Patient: sex M, age 60
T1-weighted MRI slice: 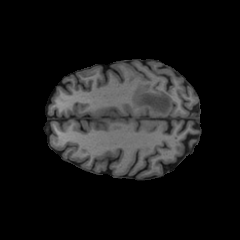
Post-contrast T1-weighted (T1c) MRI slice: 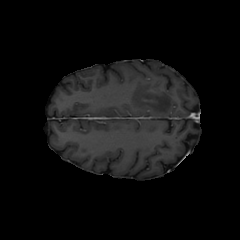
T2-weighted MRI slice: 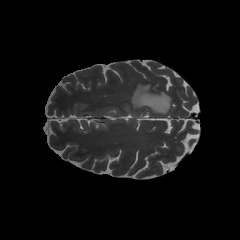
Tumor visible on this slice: yes
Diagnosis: Glioblastoma, IDH-wildtype
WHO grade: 4